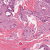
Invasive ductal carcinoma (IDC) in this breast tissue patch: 1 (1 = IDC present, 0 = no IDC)